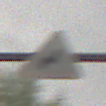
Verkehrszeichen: DoppelkurveRechts
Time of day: MorningAfternoon
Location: Outdoor (Nature)
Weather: Overcast
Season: NotSpecified
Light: Natural